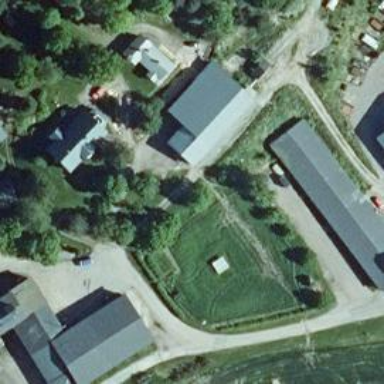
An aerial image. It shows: Farm.